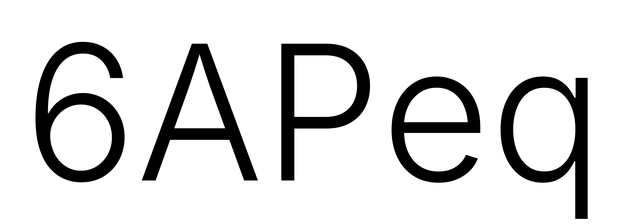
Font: Inter_Light